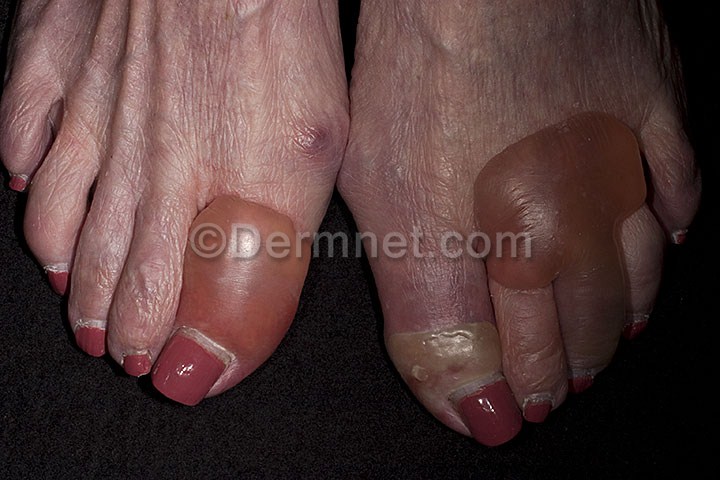
Disease: Bullous Disease Photos